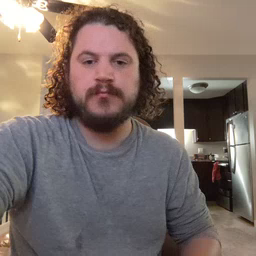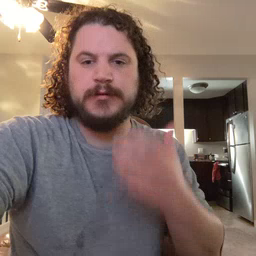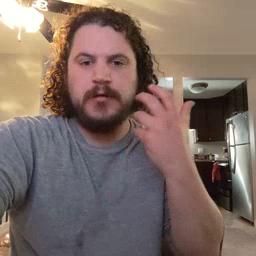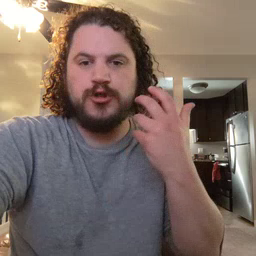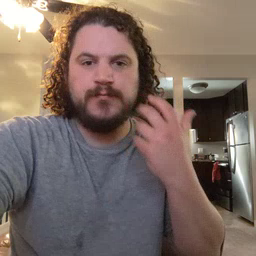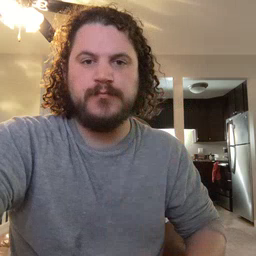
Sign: tiger